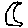
Label: moon